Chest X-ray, PA view. Patient: 66 years old, sex M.
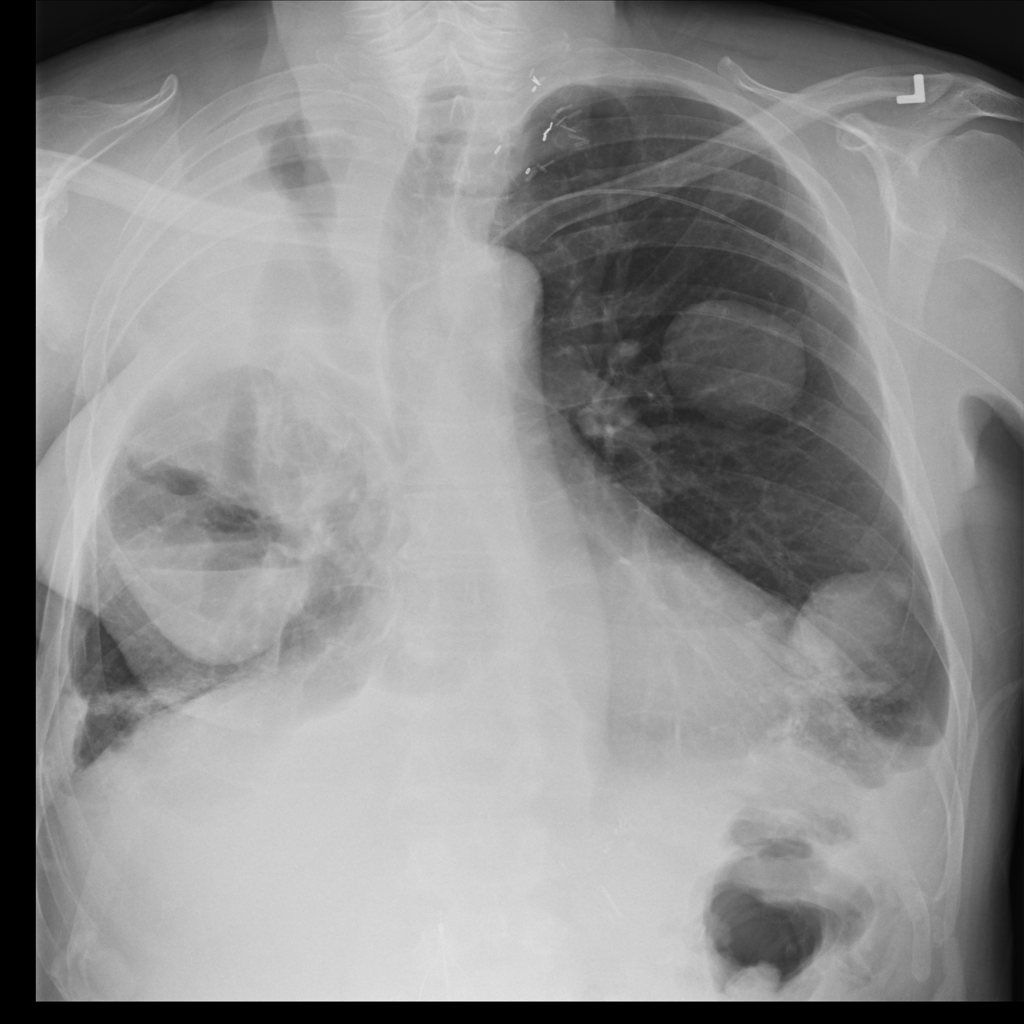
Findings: No Finding